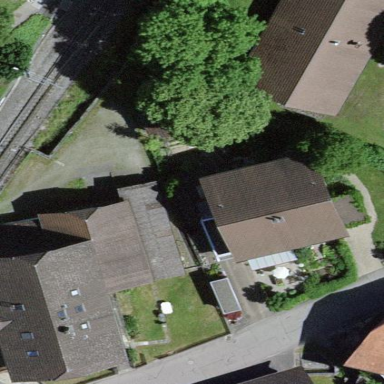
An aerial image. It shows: Residential building.